You are looking at a signal-to-image encoding: consecutive vibration samples arranged as the rows of a grayscale square. Determine the bearing's health state. Answer with exactly one of: normal, inner_race, outer_race, ball.
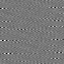
Answer: inner_race